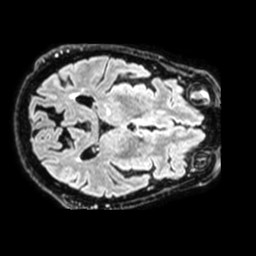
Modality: FLAIR
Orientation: axial
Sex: female
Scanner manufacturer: philips
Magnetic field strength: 1.5 T
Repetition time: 4.8 s
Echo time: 0.3363 s